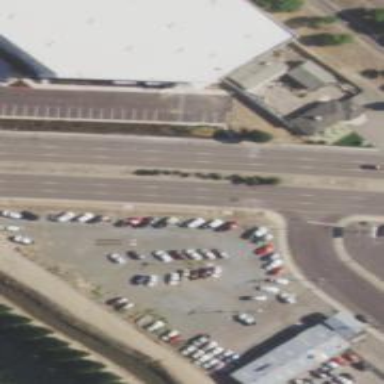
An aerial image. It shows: Industrial area featuring car shop. The shop is parking/sales lot for used cars.